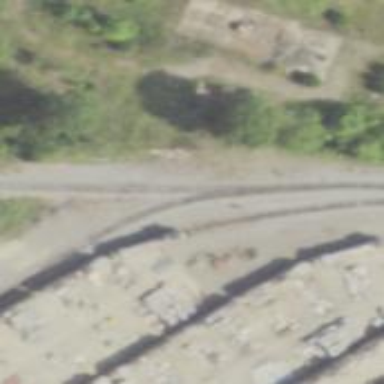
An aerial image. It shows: Abandoned railway spur.